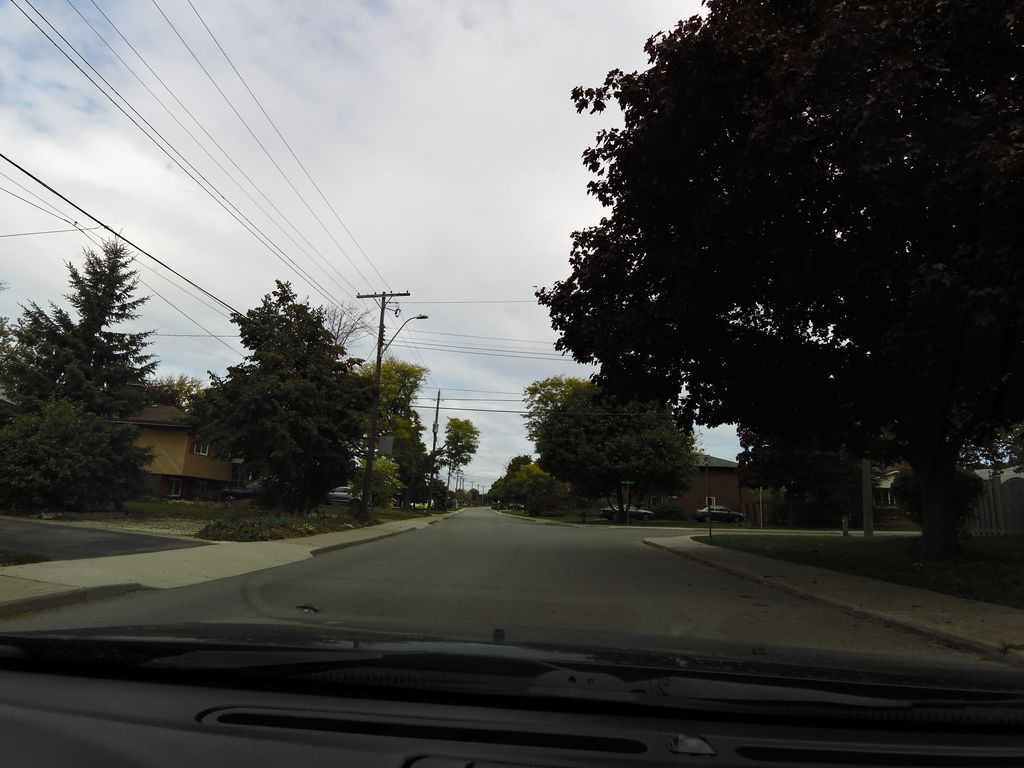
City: hamilton